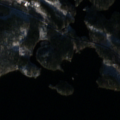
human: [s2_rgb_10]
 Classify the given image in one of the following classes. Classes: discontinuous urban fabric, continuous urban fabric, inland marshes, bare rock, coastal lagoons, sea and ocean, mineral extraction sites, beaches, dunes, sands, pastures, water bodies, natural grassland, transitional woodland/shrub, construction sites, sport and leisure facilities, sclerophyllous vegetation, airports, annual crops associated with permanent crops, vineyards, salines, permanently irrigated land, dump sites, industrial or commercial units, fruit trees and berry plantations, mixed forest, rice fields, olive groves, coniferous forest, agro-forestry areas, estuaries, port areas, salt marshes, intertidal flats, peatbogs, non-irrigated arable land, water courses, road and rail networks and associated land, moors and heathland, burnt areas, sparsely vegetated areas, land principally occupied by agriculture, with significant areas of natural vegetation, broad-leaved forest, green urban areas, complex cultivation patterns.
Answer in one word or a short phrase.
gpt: coniferous forest, mixed forest, water bodies